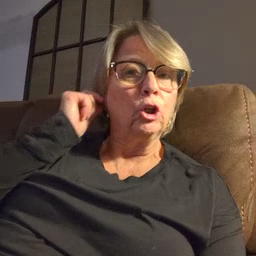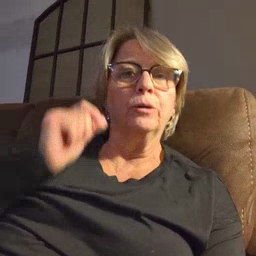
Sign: ear